Question: On my registration page, I have a security question that the user has to answer. It works great and have stopped spam bots.
Here is the script (very lightweight):
'''
add_action( 'register_form', 'add_register_field' );
function add_register_field() { ?>
<p>
<label><?php _e('What is the name of the ship in the TV show Firefly?') ?><br />
<input type="text" name="user_proof" id="user_proof" class="input" size="25" tabindex="20" /></label>
</p>
<?php }
add_action( 'register_post', 'add_register_field_validate', 10, 3 );
function add_register_field_validate( $sanitized_user_login, $user_email, $errors) {
if (!isset($_POST[ 'user_proof' ]) || empty($_POST[ 'user_proof' ])) {
return $errors->add( 'proofempty', '<strong>ERROR</strong>: You did not answer the proof-of-humanship question.' );
} elseif ( strtolower( $_POST[ 'user_proof' ] ) != 'serenity' ) {
return $errors->add( 'prooffail', '<strong>ERROR</strong>: You did not answer the proof-of-humanship question correctly.' );
}
}
'''
And here is a picture of how it looks:

So the answer the user has to input is 'serenity'. The problem is that some users type it as 'Serenity', or add a random blank space somewhere.
My question is, how can I make it so that the value they input gets converted to lowercase and any blank spaces are removed to checking if the value is correct? This way, if they input 'Ser enItY', it will be fine.
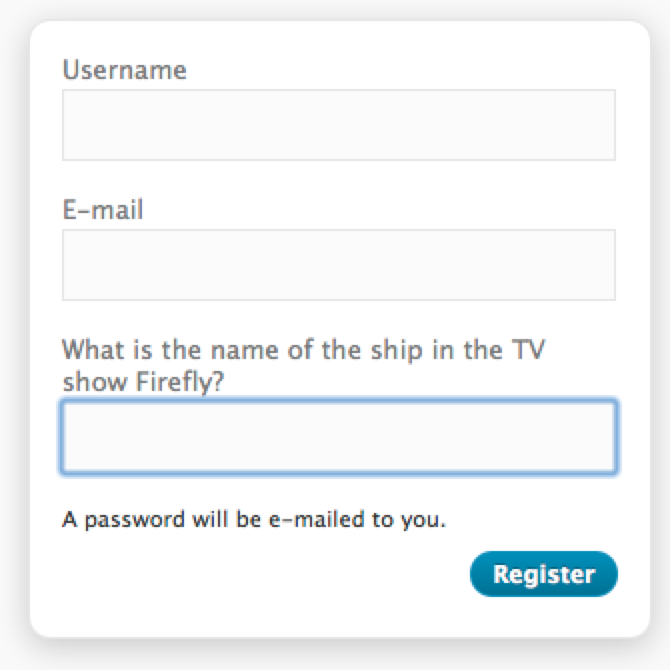
Answer: Use <URL> In the end you get:
'''
if (strcmp('serenity', strtolower(str_replace(' ', '', trim($_POST['user_proof'])))) == 0)
'''
In your code:
'''
function add_register_field_validate($sanitized_user_login, $user_email, $errors) {
if (empty($_POST['user_proof'])) {
return $errors->add('proofempty', '<strong>ERROR</strong>: You did not answer the proof-of-humanship question.' );
} elseif (strcmp('serenity', strtolower(str_replace(' ', '', trim($_POST['user_proof'])))) != 0) {
return $errors->add('prooffail', '<strong>ERROR</strong>: You did not answer the proof-of-humanship question correctly.' );
}
}
'''